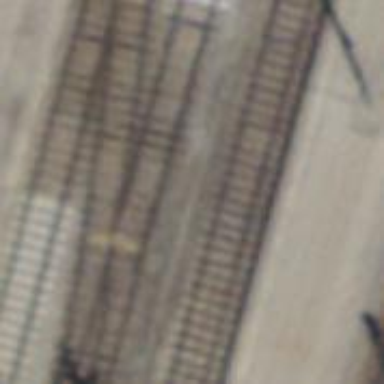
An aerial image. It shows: Railway track with electrified contact lines. This is siding track.